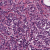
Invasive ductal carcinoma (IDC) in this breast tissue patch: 1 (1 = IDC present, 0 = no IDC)